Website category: phone
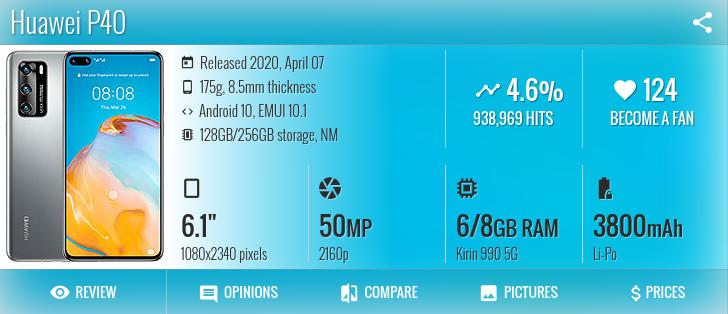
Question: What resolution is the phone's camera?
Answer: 2160p

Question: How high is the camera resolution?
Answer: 2160p

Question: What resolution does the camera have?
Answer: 2160p

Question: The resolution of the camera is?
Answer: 2160p

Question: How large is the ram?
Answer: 6/8 GB RAM

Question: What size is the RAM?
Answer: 6/8 GB RAM

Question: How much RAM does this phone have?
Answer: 6/8 GB RAM

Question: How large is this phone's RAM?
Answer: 6/8 GB RAM

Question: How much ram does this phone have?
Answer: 6/8 GB RAM

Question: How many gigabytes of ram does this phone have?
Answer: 6/8 GB RAM

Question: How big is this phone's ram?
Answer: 6/8 GB RAM

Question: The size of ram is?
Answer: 6/8 GB RAM

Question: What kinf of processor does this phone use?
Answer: Kirin 990 5G

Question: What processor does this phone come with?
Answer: Kirin 990 5G

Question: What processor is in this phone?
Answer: Kirin 990 5G

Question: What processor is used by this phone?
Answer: Kirin 990 5G

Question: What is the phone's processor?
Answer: Kirin 990 5G

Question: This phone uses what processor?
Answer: Kirin 990 5G

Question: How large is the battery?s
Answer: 3800 mAh

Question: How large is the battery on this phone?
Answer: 3800 mAh

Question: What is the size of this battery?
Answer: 3800 mAh

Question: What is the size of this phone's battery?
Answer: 3800 mAh

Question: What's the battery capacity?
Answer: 3800 mAh

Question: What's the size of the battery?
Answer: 3800 mAh

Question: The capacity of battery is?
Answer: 3800 mAh